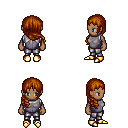
a pixel art fantasy rpg character, female body template, human, dark skin, steel chest armor, metal pants, brunette right-swept hairstyle, gold boots, four views (front, back, left, right), 2x2 character sprite sheet, small pixel art, hard edges, no anti-aliasing